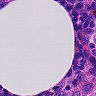
Metastatic tissue present: no